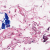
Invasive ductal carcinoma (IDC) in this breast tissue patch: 0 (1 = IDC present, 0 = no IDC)